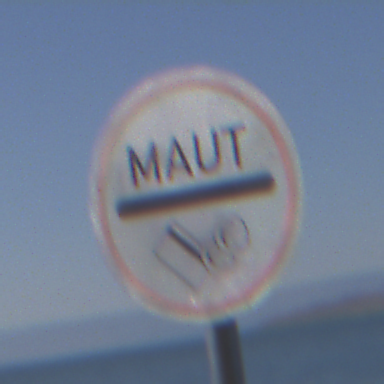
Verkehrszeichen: MautflichtigeStrecke
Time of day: MorningAfternoon
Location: Outdoor (Nature)
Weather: Clear
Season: NotSpecified
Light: Natural